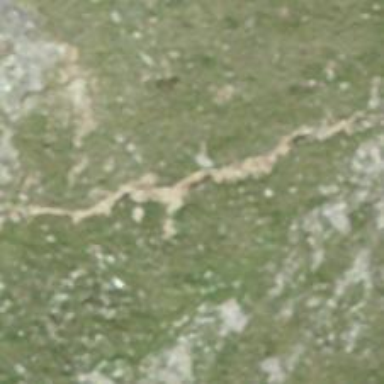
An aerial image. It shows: Path.